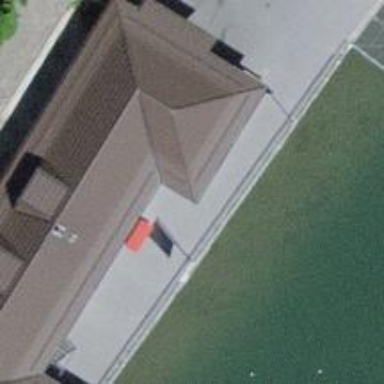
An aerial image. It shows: Red bench.